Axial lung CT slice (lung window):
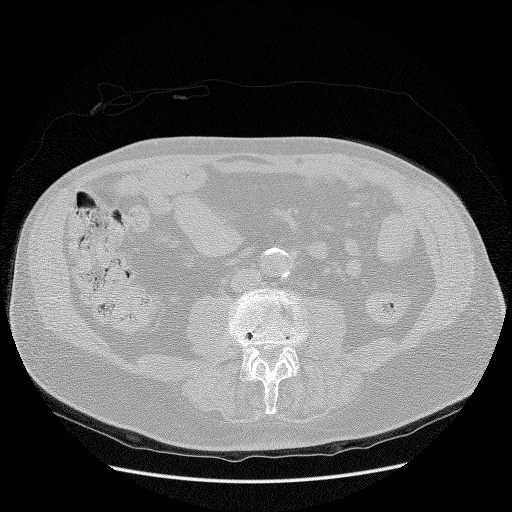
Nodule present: no